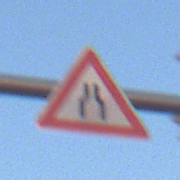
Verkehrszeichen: VerengteFahrbahn
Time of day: SunriseSunset
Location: Outdoor (Urban)
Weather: Clear
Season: NotSpecified
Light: Natural